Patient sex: F
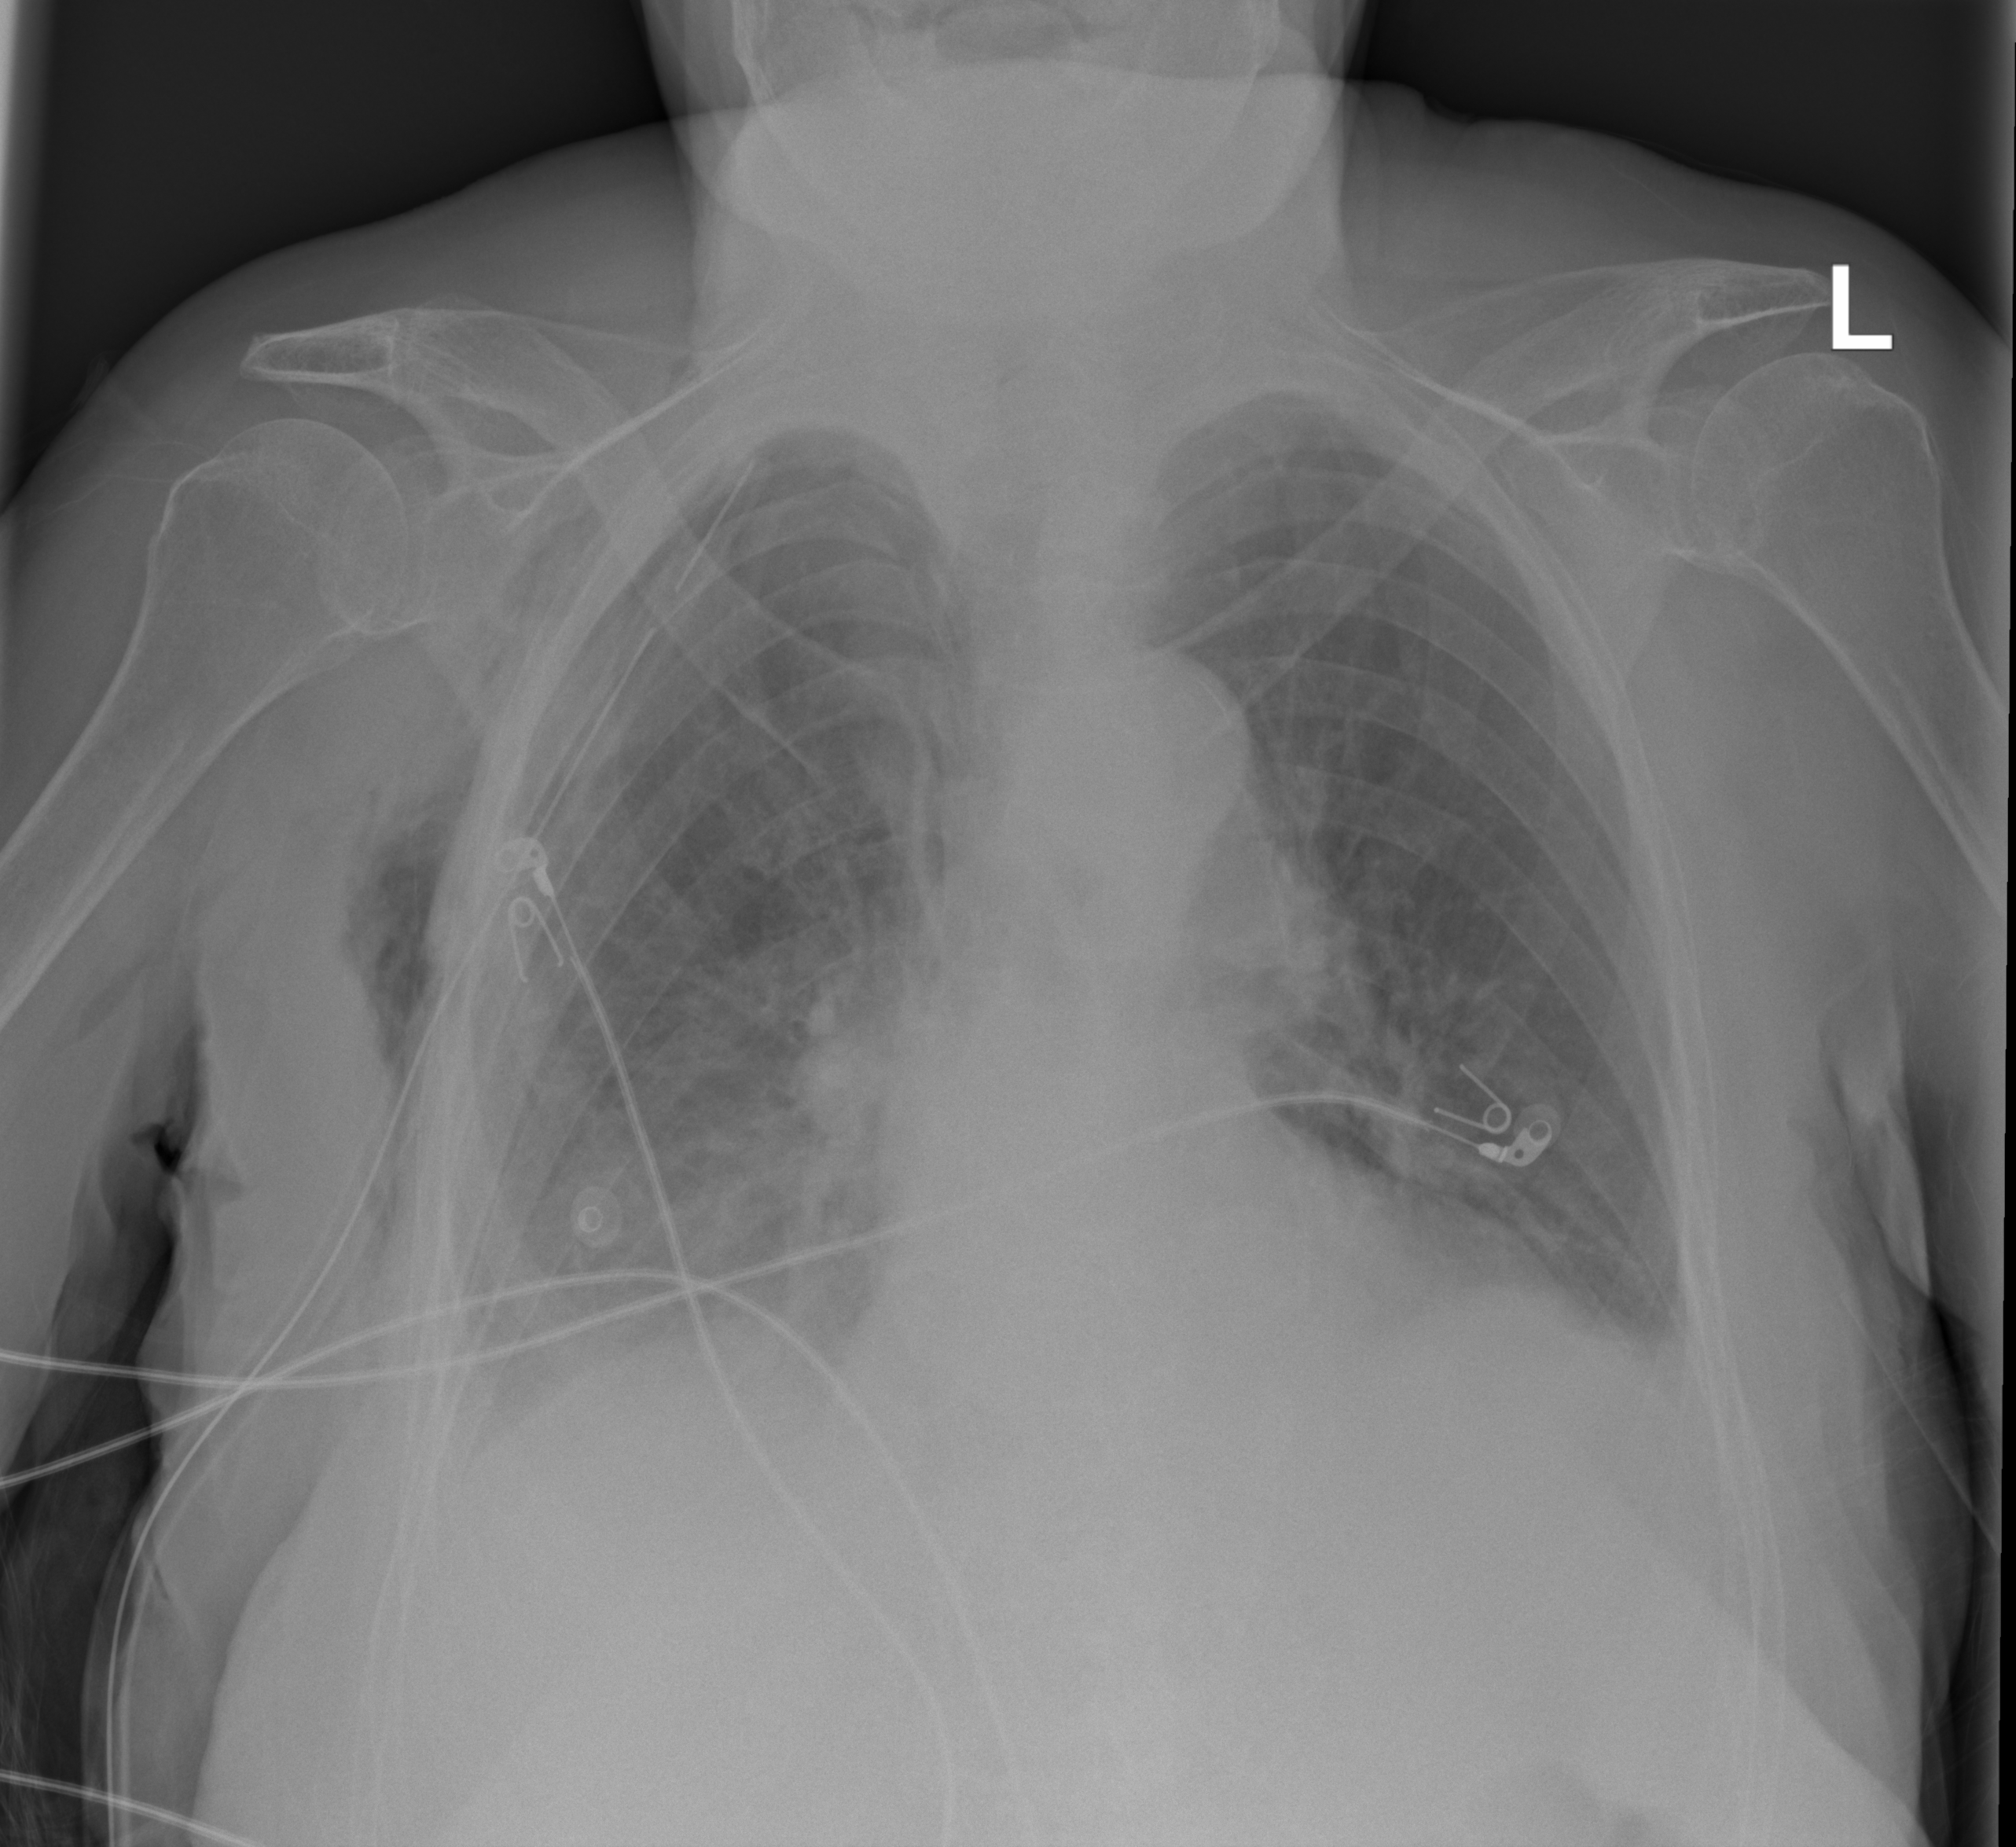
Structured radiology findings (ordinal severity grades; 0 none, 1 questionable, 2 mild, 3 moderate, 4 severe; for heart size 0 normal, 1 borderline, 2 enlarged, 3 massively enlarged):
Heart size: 2
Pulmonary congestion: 1
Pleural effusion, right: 2
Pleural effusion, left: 2
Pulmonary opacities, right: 2
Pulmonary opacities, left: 0
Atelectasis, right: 2
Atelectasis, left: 2